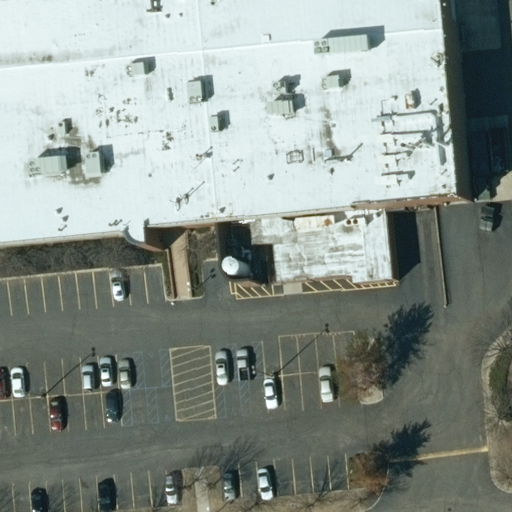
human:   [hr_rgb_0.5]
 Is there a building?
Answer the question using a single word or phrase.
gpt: yes

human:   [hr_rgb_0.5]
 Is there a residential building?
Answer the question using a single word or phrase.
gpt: no

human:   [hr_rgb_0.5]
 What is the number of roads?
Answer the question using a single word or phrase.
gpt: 3

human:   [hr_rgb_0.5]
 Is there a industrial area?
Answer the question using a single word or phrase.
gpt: yes

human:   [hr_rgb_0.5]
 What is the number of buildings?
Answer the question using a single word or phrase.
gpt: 1

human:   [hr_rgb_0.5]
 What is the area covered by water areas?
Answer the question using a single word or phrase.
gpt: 0m2

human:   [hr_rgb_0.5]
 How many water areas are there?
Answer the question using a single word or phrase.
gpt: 0

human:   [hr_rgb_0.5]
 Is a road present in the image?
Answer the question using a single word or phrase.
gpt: yes

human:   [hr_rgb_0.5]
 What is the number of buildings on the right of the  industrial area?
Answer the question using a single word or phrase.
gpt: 1

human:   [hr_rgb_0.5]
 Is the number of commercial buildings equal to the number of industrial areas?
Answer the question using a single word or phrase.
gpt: yes

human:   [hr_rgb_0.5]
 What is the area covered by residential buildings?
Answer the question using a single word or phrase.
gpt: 0m2

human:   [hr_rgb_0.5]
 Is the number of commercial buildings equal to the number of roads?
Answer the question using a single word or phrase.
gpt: no

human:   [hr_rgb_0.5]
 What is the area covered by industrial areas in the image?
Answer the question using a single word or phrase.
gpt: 10623m2

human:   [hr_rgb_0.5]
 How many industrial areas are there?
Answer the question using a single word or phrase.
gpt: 1

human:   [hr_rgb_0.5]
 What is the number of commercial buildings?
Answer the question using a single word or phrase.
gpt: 1

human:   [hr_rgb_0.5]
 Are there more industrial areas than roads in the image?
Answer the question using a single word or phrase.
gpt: no

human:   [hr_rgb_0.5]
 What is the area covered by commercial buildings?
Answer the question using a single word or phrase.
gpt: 965m2

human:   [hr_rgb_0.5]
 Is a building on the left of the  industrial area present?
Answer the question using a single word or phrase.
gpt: no

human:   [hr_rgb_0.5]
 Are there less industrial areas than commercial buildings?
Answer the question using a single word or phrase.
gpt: no

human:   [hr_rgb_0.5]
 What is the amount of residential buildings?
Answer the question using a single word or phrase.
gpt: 0

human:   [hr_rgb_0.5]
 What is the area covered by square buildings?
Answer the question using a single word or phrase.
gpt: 0m2

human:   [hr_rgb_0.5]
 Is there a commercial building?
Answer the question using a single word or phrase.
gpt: yes

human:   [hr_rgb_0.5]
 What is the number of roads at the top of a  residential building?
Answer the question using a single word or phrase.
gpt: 0

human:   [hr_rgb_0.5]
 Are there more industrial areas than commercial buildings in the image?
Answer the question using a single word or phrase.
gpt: no

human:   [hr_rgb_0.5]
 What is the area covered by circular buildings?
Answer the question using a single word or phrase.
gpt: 0m2

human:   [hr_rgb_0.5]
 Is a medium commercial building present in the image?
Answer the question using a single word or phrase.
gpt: no

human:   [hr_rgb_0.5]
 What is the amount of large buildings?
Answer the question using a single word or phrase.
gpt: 1

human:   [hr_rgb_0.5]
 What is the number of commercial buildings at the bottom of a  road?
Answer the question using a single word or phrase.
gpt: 0

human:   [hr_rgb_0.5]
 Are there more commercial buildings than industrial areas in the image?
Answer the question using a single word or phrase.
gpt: no

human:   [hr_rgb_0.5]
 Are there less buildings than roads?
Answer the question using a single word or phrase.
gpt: yes

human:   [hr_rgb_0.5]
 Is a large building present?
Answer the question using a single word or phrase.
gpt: yes

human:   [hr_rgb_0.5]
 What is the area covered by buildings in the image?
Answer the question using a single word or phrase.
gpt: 965m2

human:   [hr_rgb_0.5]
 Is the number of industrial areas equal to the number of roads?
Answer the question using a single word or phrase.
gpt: no

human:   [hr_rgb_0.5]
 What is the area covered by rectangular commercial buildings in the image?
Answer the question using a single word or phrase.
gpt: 0m2

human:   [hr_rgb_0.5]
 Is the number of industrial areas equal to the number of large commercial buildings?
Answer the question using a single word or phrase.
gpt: yes

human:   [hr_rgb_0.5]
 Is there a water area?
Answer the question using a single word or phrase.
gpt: no

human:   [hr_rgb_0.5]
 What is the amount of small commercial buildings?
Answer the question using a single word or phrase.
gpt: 0

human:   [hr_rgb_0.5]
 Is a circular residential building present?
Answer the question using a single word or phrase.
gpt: no

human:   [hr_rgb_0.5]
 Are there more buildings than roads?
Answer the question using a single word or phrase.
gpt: no

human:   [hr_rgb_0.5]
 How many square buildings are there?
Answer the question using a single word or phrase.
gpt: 0

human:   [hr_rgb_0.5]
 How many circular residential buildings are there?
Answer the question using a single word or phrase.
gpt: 0

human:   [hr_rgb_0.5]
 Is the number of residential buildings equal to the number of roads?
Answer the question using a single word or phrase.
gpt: no

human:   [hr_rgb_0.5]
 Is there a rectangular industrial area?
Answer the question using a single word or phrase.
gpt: yes

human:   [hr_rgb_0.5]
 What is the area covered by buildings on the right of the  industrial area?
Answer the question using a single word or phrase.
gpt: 965m2

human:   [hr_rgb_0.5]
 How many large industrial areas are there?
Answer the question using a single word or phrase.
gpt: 1

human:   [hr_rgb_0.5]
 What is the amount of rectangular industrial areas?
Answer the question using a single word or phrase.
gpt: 1

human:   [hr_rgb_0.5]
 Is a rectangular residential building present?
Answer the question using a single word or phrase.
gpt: no

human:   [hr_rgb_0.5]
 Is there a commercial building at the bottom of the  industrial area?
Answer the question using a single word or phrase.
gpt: no

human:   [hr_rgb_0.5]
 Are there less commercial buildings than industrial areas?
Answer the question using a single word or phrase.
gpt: no

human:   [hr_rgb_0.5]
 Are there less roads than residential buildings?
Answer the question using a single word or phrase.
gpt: no

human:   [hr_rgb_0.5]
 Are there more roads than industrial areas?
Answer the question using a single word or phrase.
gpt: yes

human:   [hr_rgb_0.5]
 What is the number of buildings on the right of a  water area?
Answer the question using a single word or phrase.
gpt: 0

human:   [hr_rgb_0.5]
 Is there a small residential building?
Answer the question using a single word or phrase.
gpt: no

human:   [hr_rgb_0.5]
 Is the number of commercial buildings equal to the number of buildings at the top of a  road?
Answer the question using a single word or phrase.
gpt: yes

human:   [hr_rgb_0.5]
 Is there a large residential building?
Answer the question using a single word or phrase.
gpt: no

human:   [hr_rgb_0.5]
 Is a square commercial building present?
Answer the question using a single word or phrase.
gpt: no

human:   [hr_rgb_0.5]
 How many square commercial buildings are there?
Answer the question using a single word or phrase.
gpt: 0

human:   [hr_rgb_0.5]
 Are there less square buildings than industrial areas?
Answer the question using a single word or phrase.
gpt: yes

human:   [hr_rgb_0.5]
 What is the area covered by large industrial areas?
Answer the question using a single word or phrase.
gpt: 10623m2

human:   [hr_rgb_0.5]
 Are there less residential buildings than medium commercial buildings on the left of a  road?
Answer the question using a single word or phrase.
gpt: no

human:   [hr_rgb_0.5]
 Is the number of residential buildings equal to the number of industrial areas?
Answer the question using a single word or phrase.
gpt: no

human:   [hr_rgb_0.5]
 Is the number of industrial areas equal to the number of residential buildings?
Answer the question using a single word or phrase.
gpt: no

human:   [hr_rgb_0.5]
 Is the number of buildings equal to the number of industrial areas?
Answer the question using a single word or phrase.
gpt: yes

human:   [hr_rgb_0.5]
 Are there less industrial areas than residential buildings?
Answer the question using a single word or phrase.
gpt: no